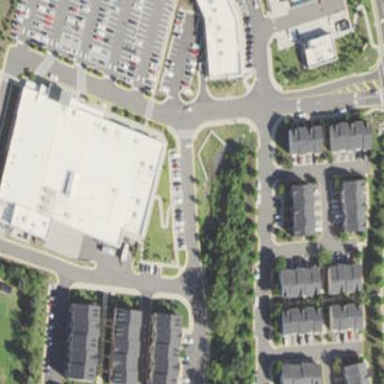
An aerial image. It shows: Retail building housing supermarket.